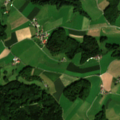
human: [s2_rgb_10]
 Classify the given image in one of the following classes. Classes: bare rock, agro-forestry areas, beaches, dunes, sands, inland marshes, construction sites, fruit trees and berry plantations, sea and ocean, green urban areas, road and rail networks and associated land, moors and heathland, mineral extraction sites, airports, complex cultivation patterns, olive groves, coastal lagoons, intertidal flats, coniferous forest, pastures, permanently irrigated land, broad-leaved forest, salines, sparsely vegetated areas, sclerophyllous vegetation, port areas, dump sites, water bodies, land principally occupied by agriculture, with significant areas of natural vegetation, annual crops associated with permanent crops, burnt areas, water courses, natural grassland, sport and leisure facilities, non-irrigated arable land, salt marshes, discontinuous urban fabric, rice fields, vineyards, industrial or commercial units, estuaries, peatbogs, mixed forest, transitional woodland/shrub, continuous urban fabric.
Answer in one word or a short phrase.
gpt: non-irrigated arable land, complex cultivation patterns, broad-leaved forest, mixed forest